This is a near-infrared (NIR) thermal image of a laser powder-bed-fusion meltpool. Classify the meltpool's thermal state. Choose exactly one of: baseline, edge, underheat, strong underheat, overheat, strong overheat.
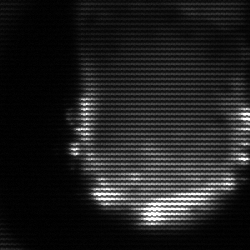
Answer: baseline